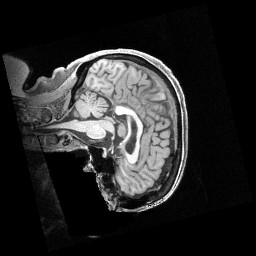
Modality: T1w
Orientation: sagittal
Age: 67
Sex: female
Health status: healthy
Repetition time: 2.4 s
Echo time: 0.00222 s